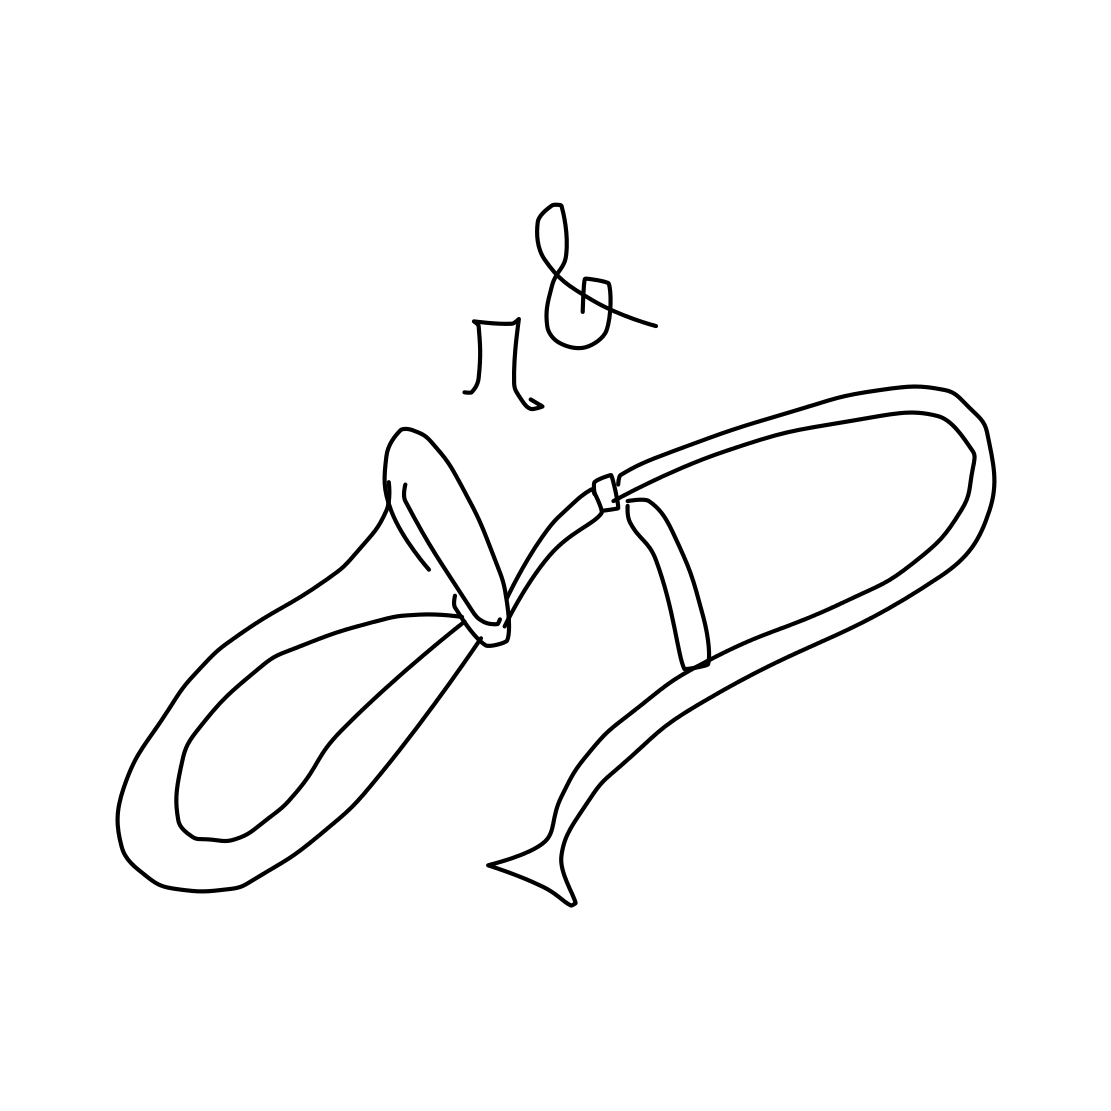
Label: trombone